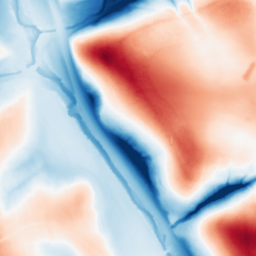
Category: multiscale
Decomposition family: dog_multiscale
Decomposition parameters: sigma_ratio: 2
n_scales: 6
base_sigma: 0.5
Upsampling method: quintic
Upsampling parameters: scale: 2
Upsampling scale: 2